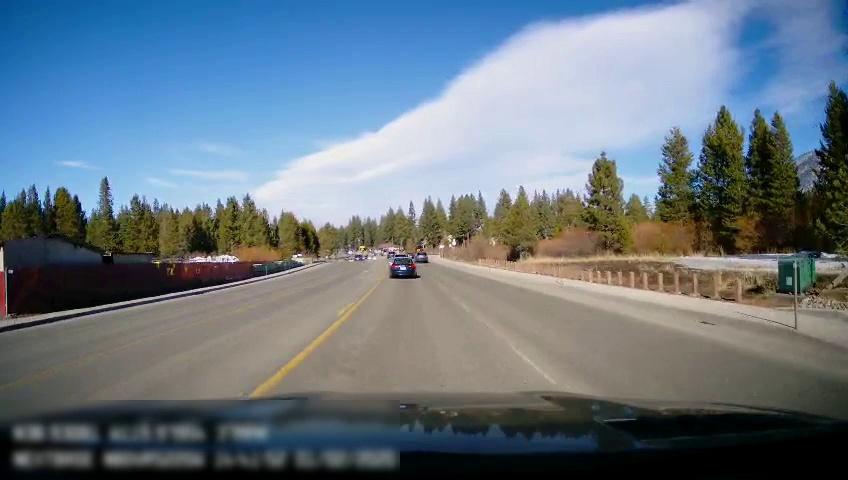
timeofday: Day
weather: Sunny
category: Drivable Space
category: Vehicles | SUV
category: Vehicles | Car
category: Lanes | Current Lane
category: Lanes | Current Lane
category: Lanes | Opposite Lane